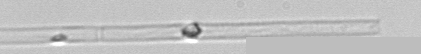
Label: Dactyliosolen_blavyanus